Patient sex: F
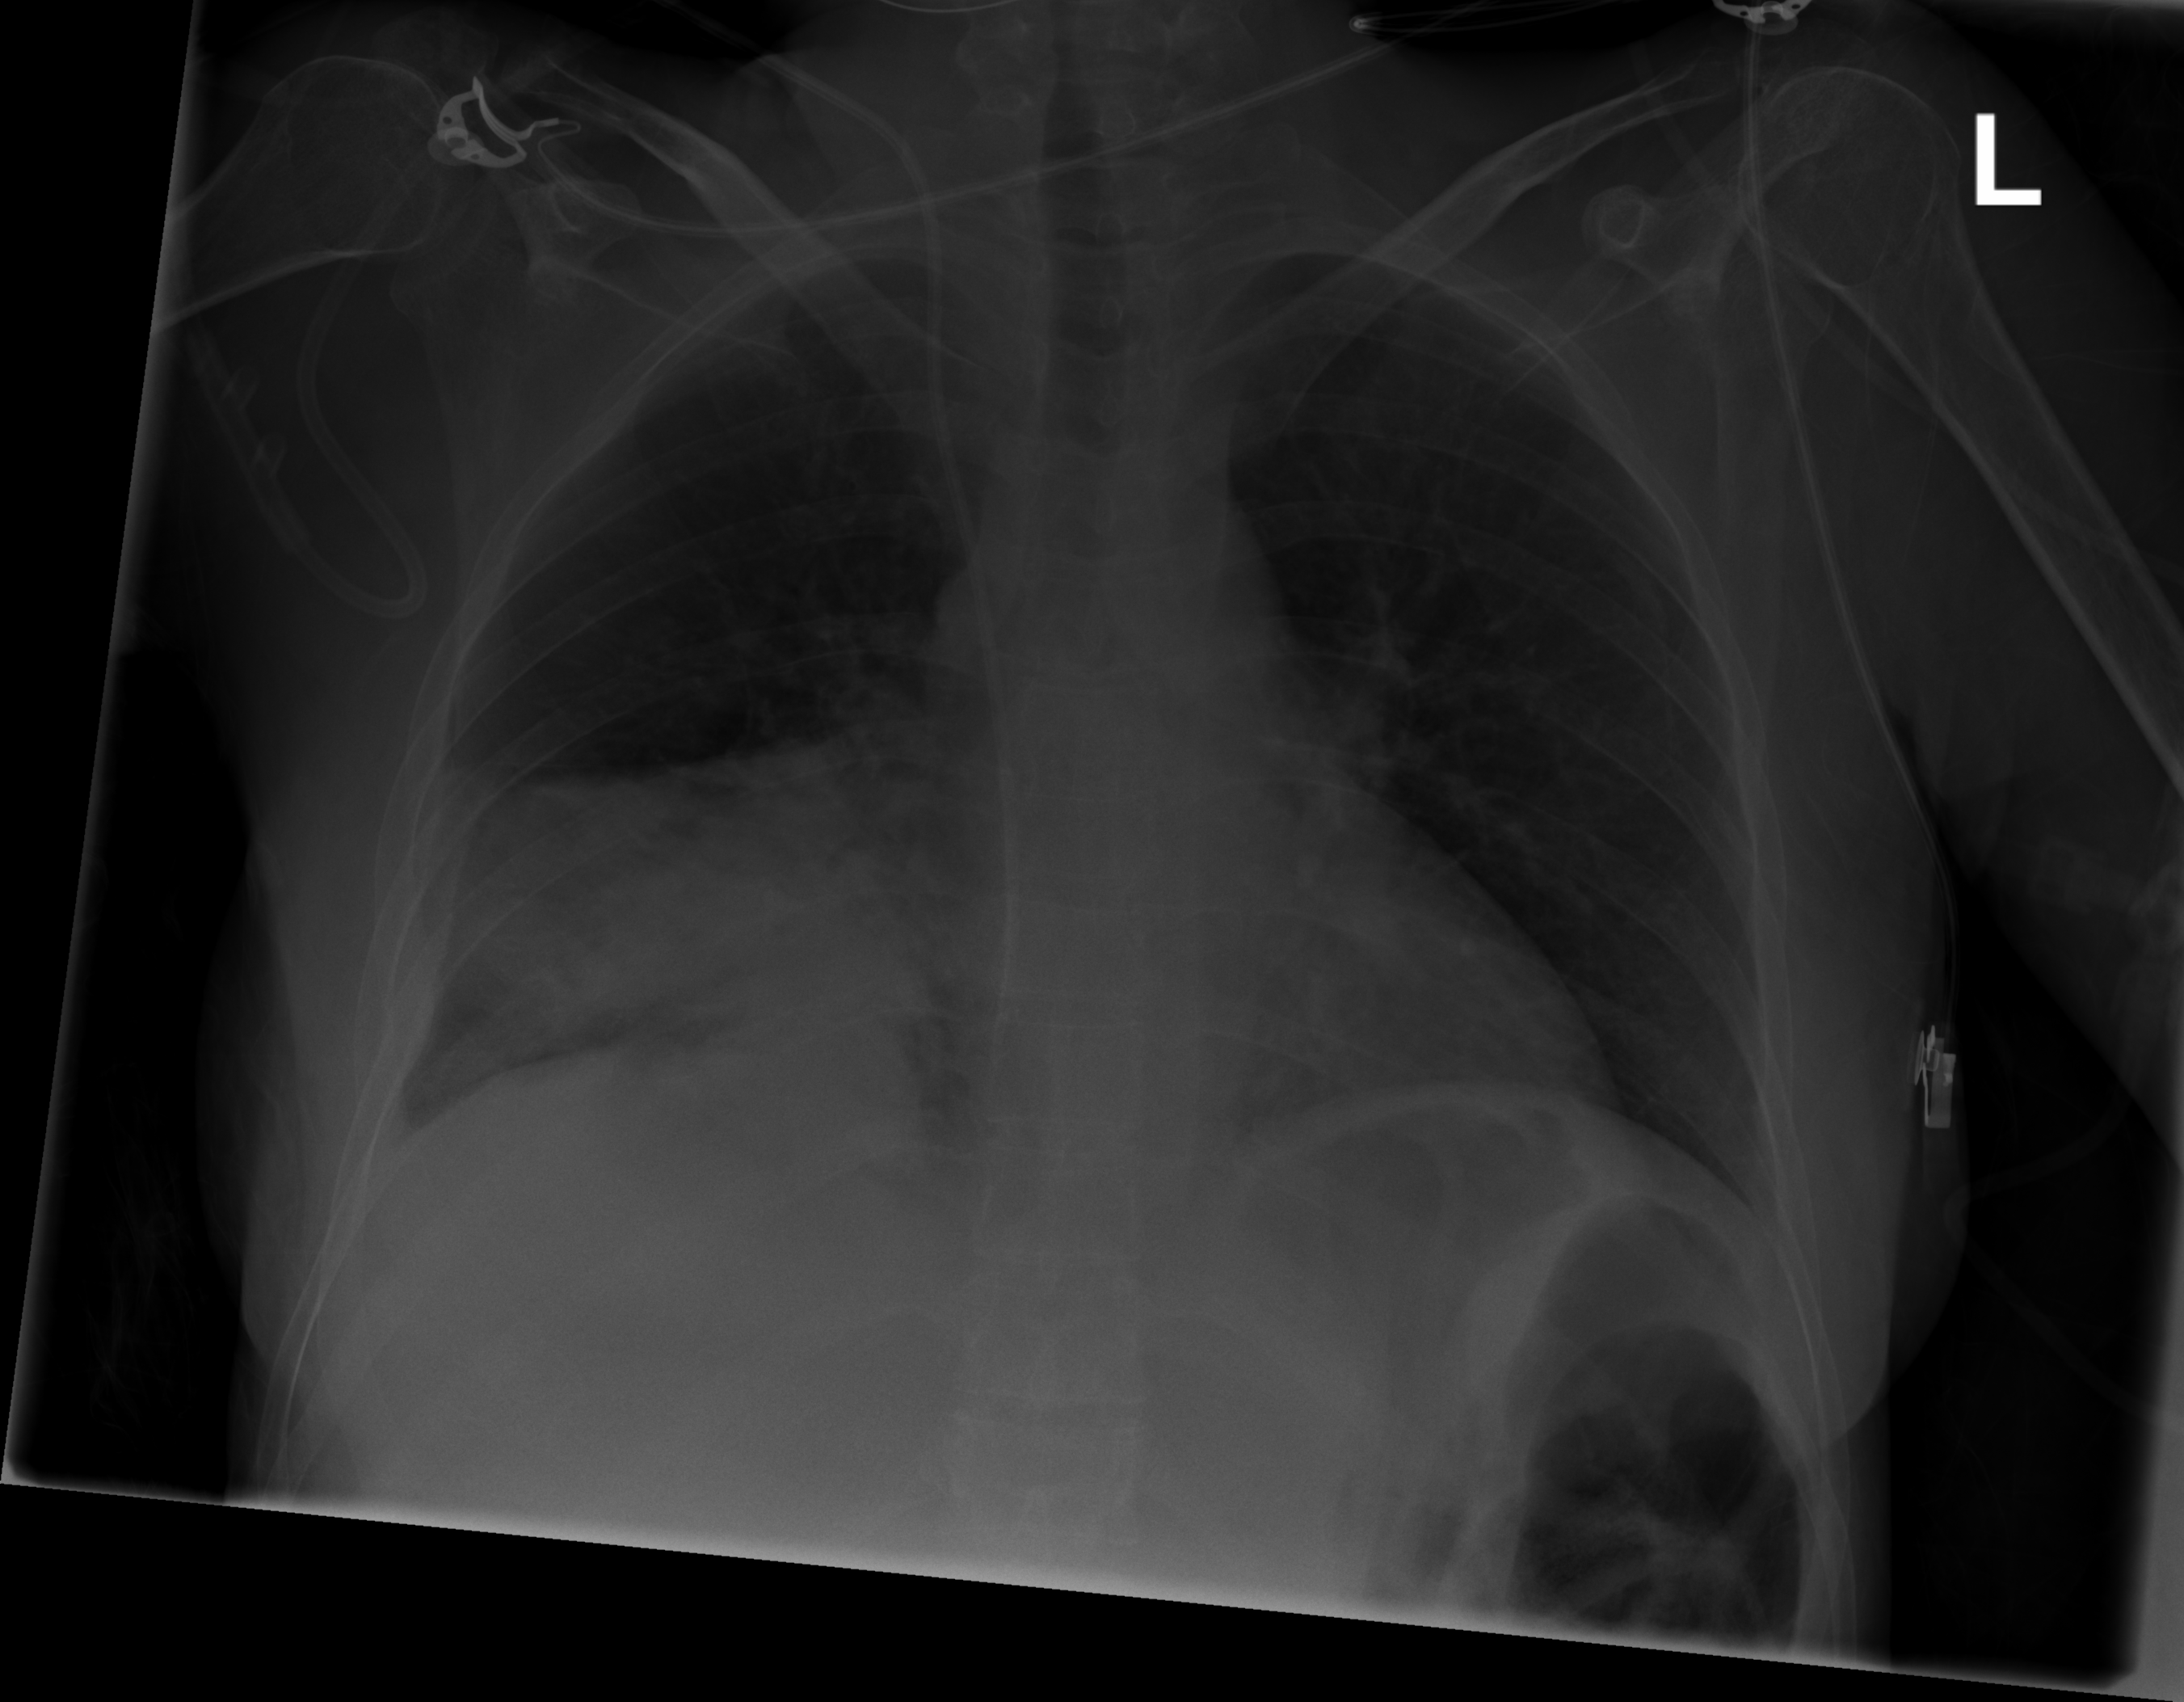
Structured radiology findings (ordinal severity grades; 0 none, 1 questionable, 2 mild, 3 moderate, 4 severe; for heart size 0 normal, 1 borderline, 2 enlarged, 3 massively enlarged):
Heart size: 0
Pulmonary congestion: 0
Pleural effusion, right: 2
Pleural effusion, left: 0
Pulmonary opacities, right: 4
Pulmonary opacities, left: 0
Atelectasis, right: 2
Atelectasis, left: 0